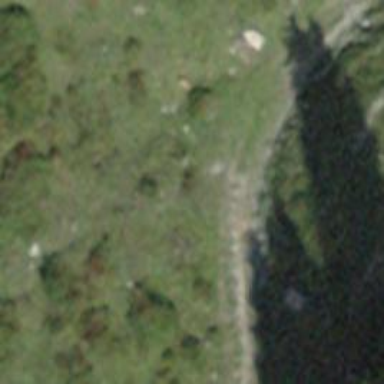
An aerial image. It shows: Path.